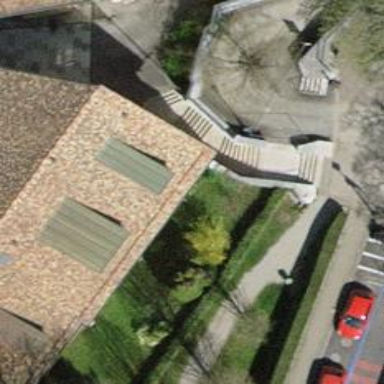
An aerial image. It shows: Set of steps on the road.